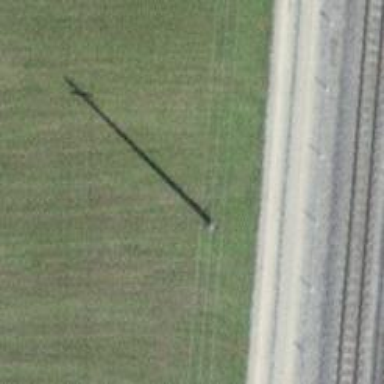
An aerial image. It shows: Minor power line with three cables.